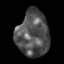
Tissue: skin
Cell type: Epithelial cells
Senescence score: 0.274
Nuclear area (px): 1464
Mean DAPI intensity: 82.4